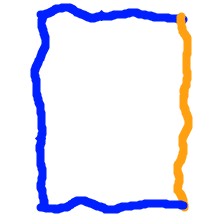
Shape: rectangle